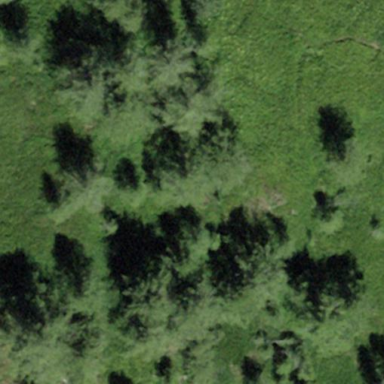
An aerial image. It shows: Forest with needle-leaved trees.